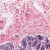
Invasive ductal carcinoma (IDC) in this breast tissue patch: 0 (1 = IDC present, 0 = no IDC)